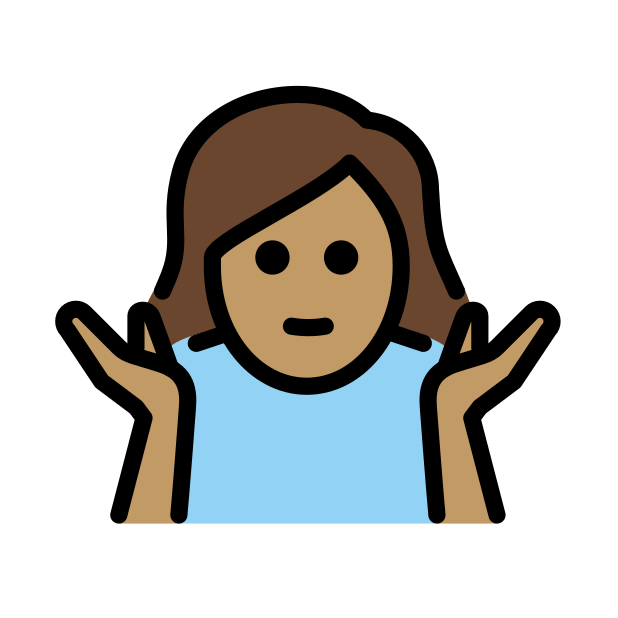
woman shrugging: medium skin tone